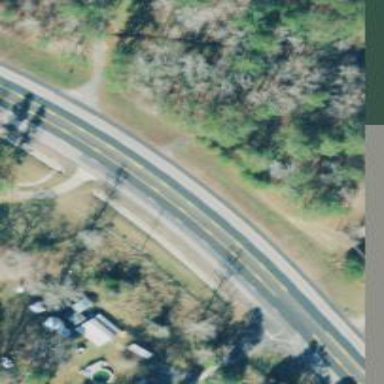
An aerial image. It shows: Asphalt road designated as trunk highway.